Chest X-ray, AP view. Patient: 52 years old, sex M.
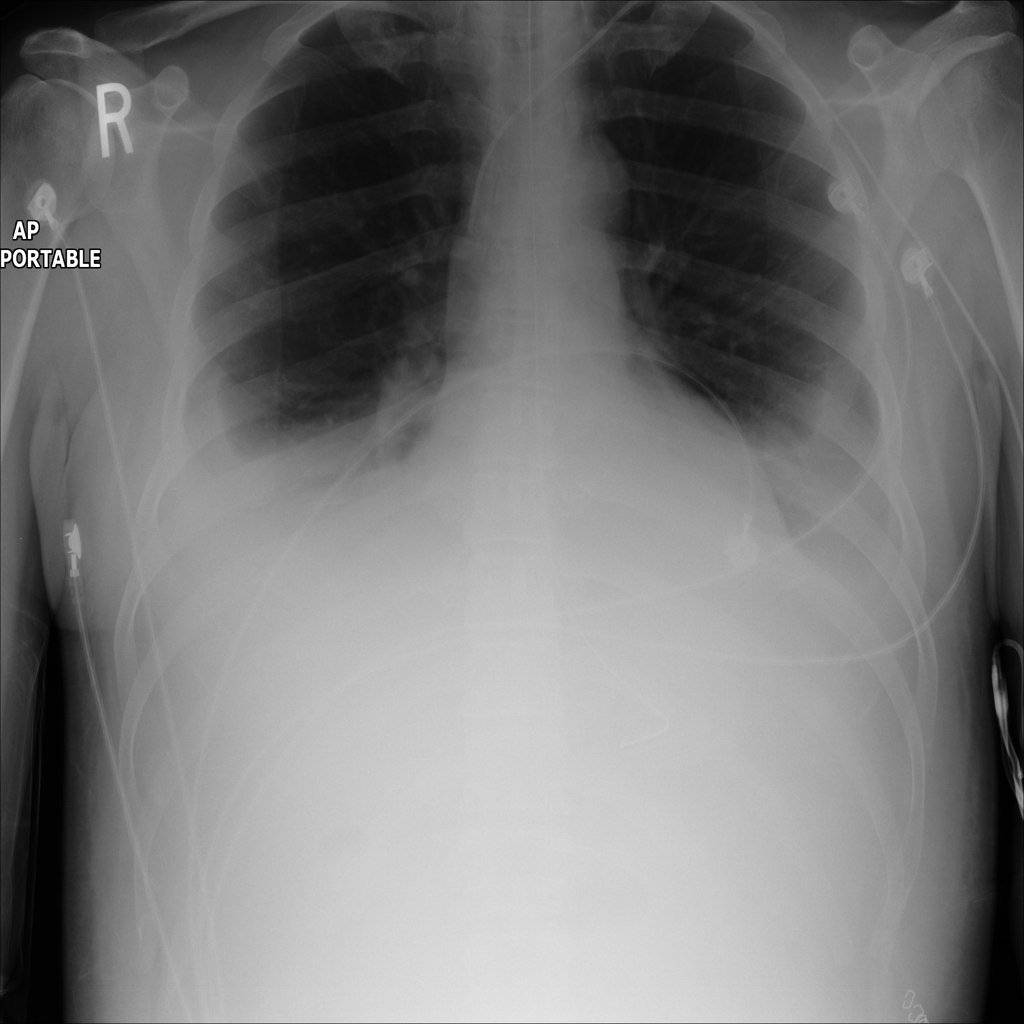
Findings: Effusion